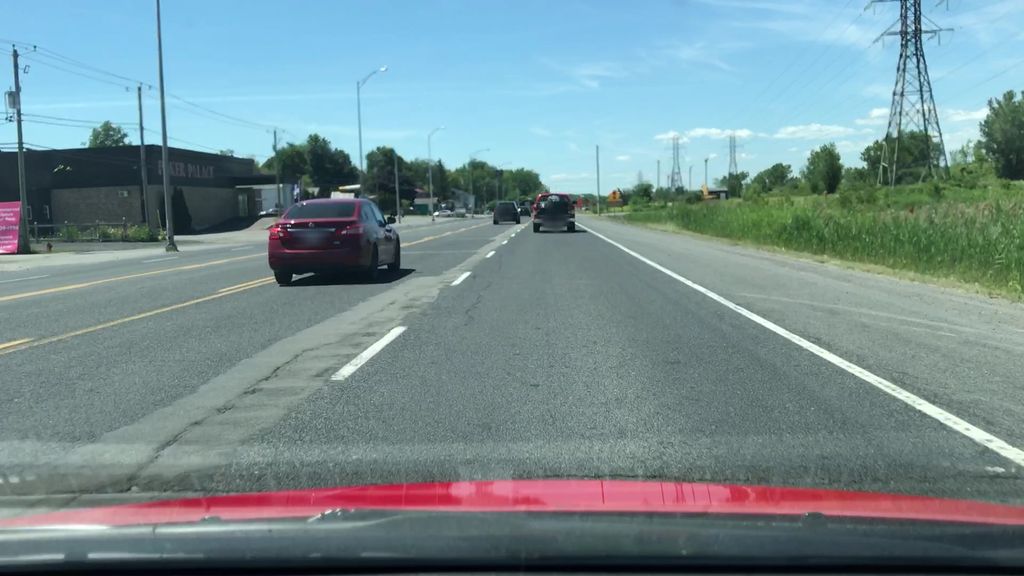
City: montreal